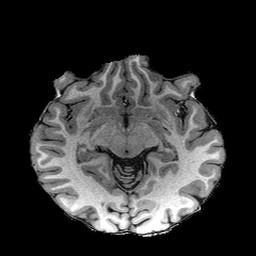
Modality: T1w
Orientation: coronal